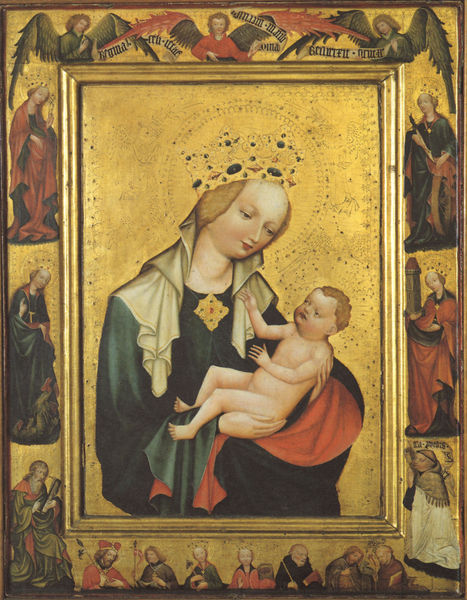
Titel: Madonna mit dem Kind, genannt Madonna von Hohenfurth
Künstler: Meister der Madonna von Vyssi Brod
Institution: Prag, Nationalgalerie
Schlagwörter: blau, flügel, nackt, frau, blick, rot, rahmen, steine, gold, haare, kind, edelsteine, krone, engel, kette, baby, stern, altar, heiligenschein, anhänger, jesus, heilige, maria, madonna, goldgrund, andachtsbild, stifter, schriftband, barbara, madonne